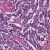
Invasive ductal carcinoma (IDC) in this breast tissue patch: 1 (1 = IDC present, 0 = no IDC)